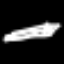
Label: pencil